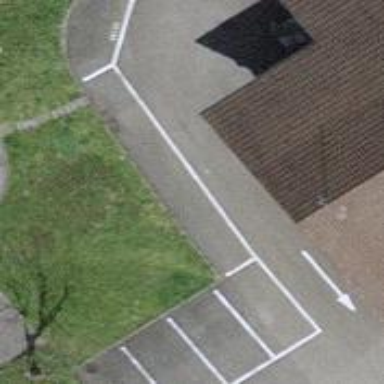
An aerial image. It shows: Parking area.